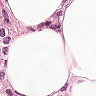
Metastatic tissue present: yes